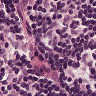
Metastatic tissue present: no